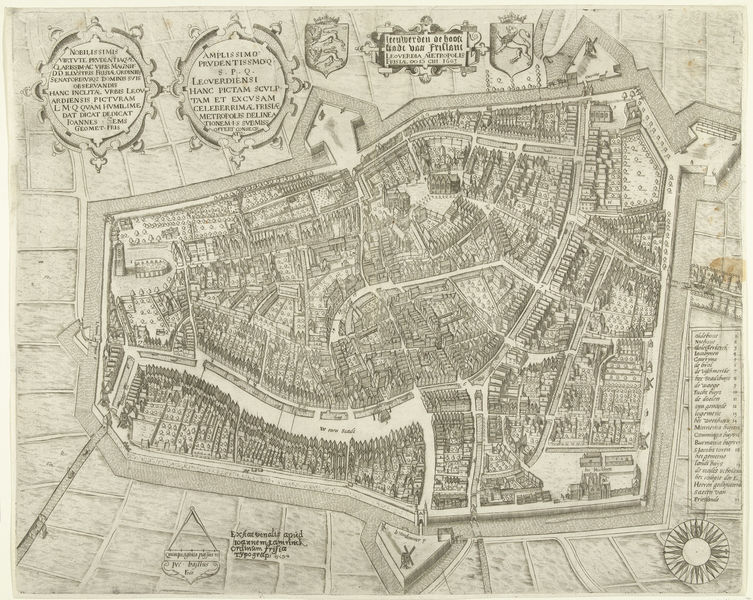
Titel: Plattegrond van Leeuwarden
Künstler: Pieter Bast
Standort: Amsterdam
Institution: Rijksmuseum
Schlagwörter: ville, plan, cité, chateau, antiquité, vieux, moyen age, route, muraille, routes, murailles